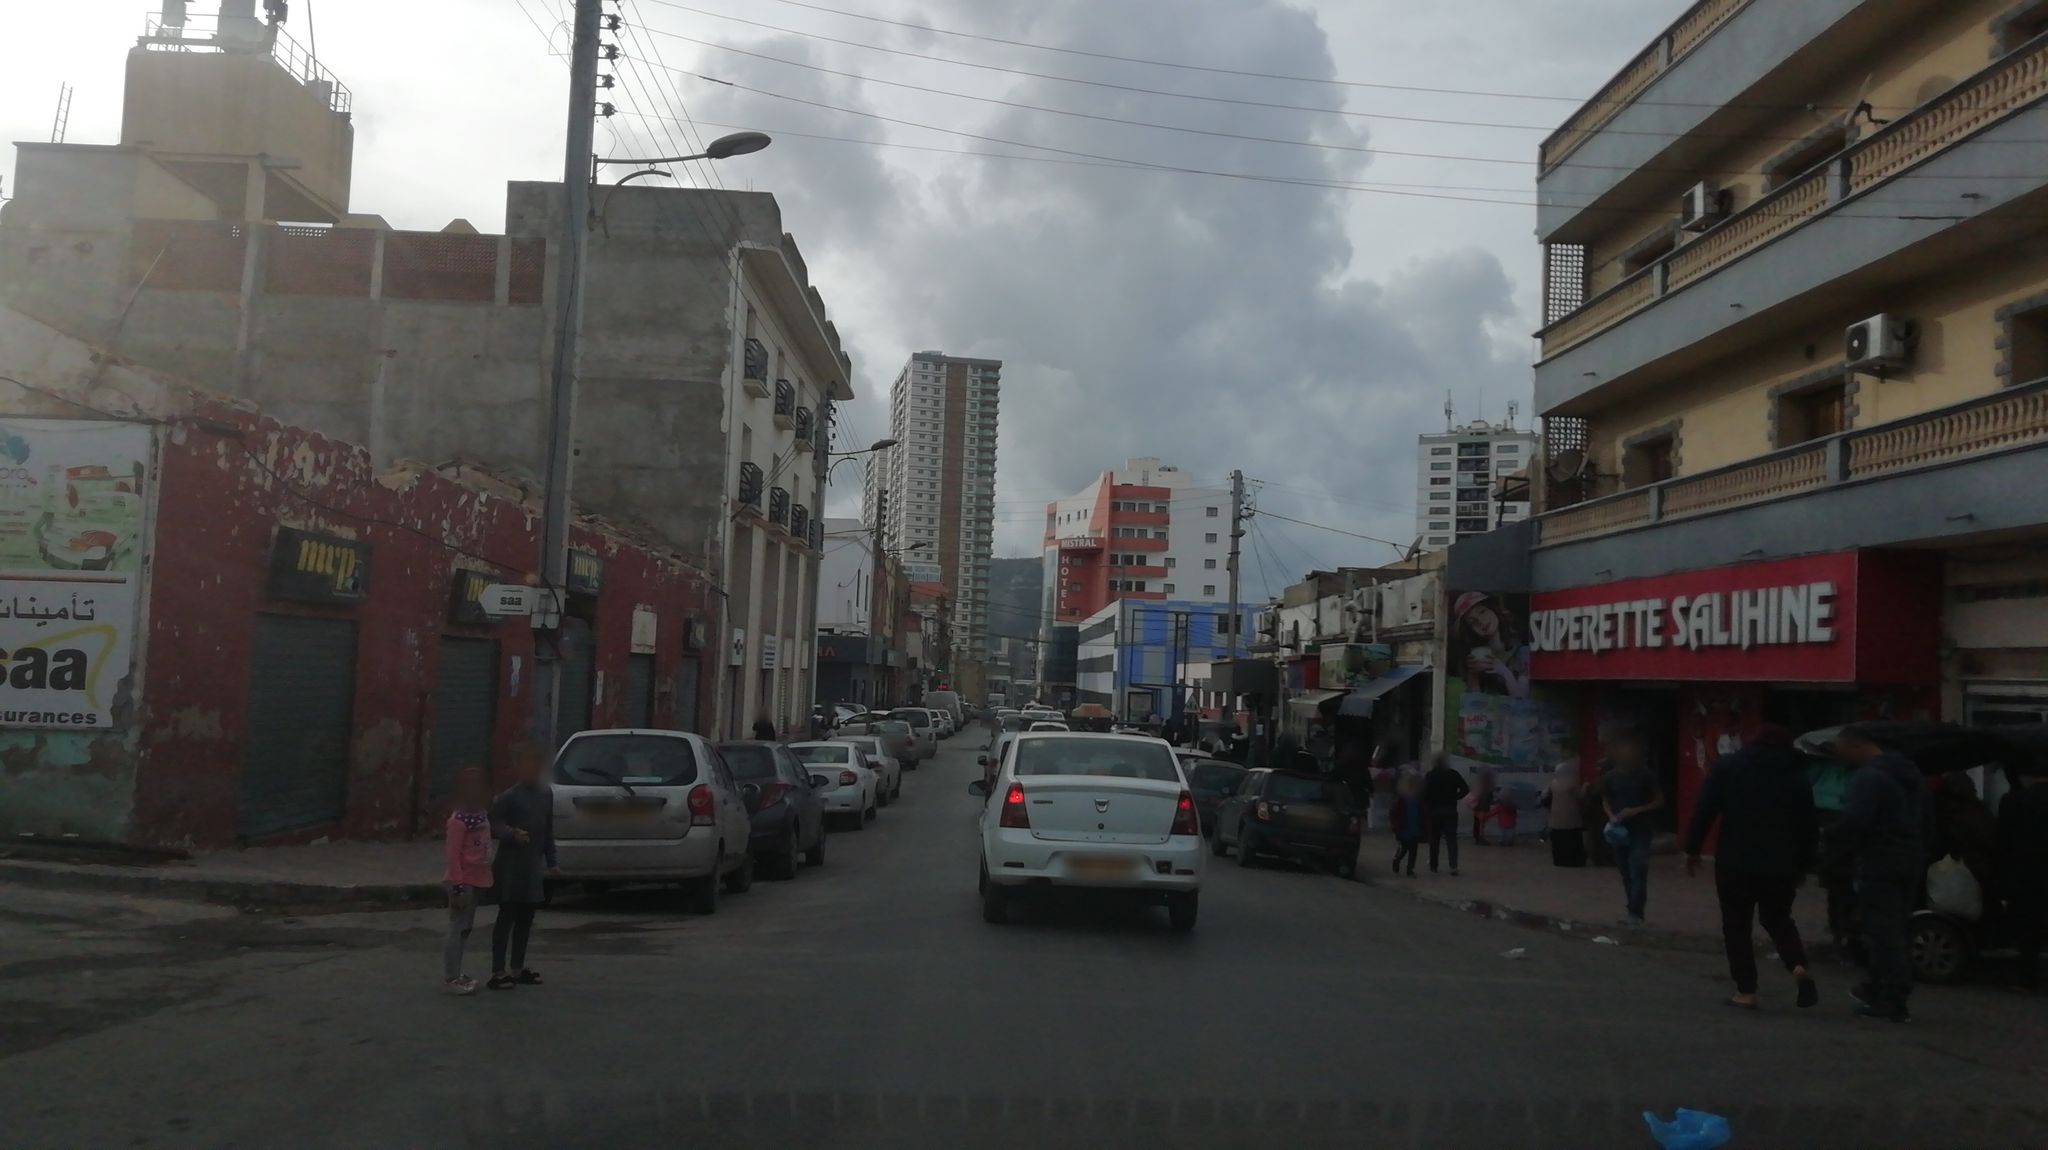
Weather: cloudy
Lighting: day
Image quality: good
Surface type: walking surface
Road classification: secondary, secondary_link
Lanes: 2.0
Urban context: urban centre
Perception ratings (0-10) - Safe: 5.38, Lively: 5.05, Beautiful: 1.62, Boring: 1.63, Depressing: 8.4, Wealthy: 5.99